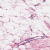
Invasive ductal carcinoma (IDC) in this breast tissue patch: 0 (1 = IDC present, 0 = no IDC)